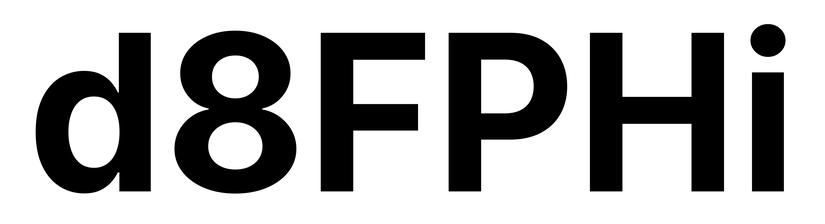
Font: Inter_Bold